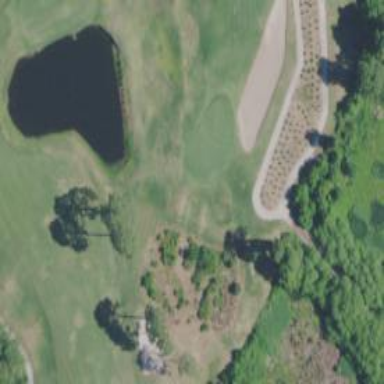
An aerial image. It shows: View of golf hole.